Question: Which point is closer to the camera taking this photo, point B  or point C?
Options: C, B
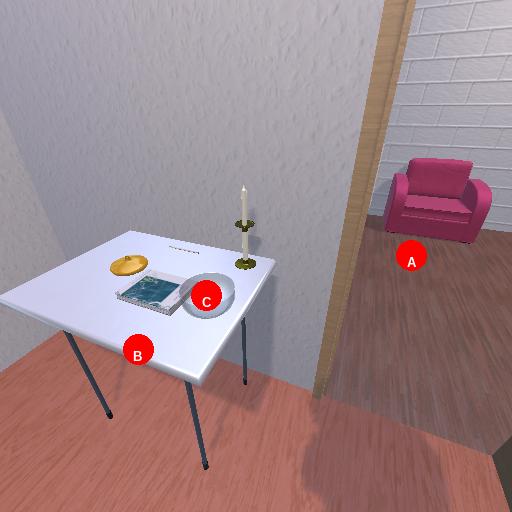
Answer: C